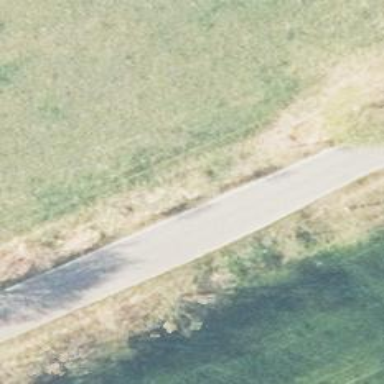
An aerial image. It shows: Passing place on the road.